三年级 · 度量几何学
下图中图形的面积是 ( $\quad$ 平方米。

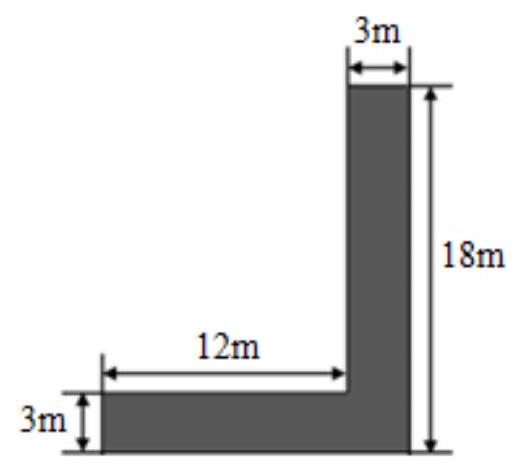
A. 45
B. 90
C. 180
D. 216
答案: B
解析: 解$\mathrm{B}$

【分析】根据给出的图形, 可将它分成两个长方形, 一个长方形的长是 12 米, 宽是 3 米; 一个长方形的长是 18 米, 宽是 3 米, 再根据长方形面积公式 $=$ 长 $\times$ 宽, 代入数据计算, 据此解答。

【详解】 $12 \times 3+18 \times 3$

$=36+54$

$=90$ (平方米)
下图中图形的面积是 (90) 平方米。

故答案为: B

【点睛】本题考查长方形的面积计算公式, 熟知长方形面积计算公式是解答本题的关键。